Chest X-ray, PA view. Patient: 59 years old, sex F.
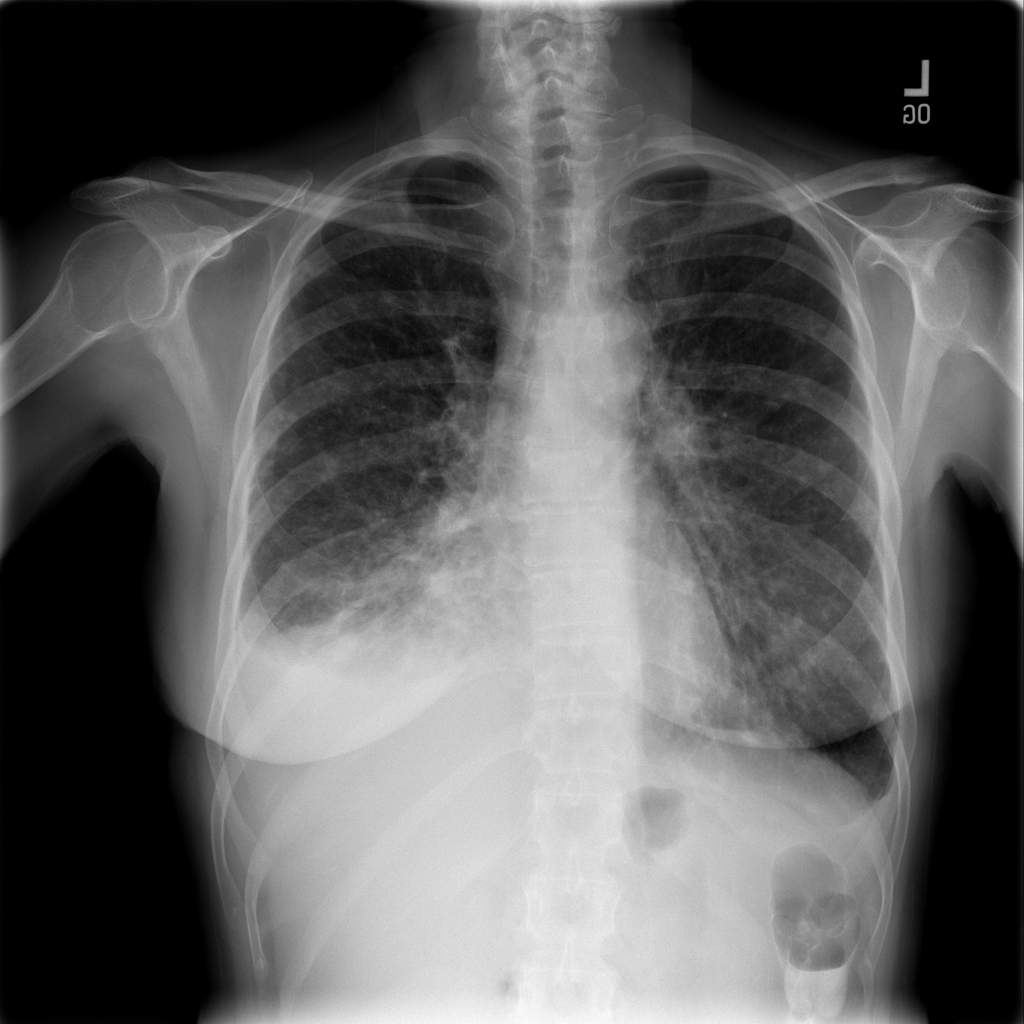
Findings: Effusion, Infiltration